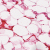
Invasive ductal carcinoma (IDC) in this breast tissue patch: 0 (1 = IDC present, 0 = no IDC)